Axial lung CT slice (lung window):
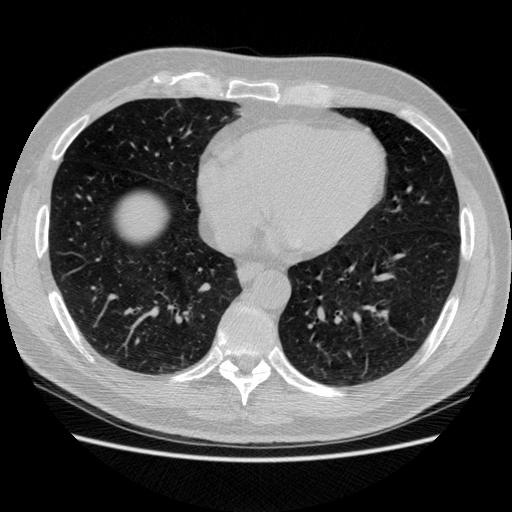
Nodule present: no